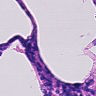
Metastatic tissue present: no